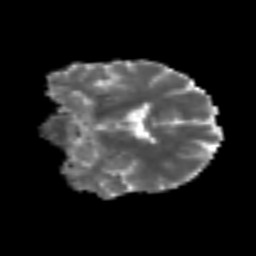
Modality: MD
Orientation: coronal
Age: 68
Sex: female
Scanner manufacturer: siemens
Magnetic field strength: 3 T
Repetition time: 6.1 s
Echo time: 0.101 s